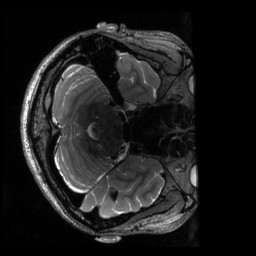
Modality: T2w
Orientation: axial
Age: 26
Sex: male
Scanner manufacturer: siemens
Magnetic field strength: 3 T
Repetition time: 3.2 s
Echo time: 0.563 s